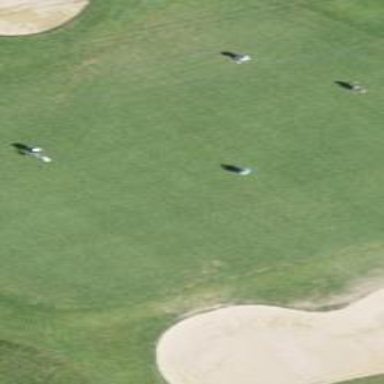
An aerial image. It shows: Green golf area with grass land use.